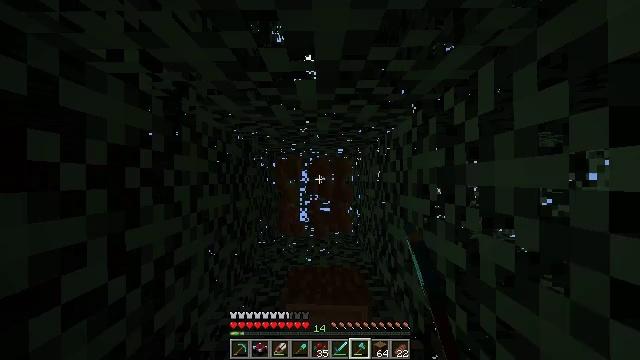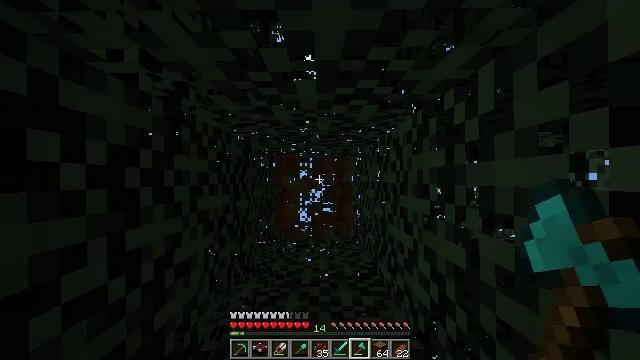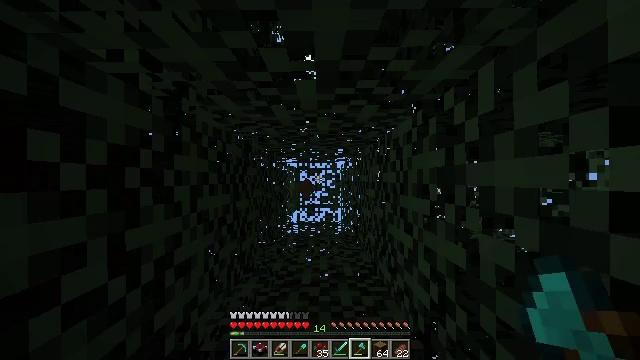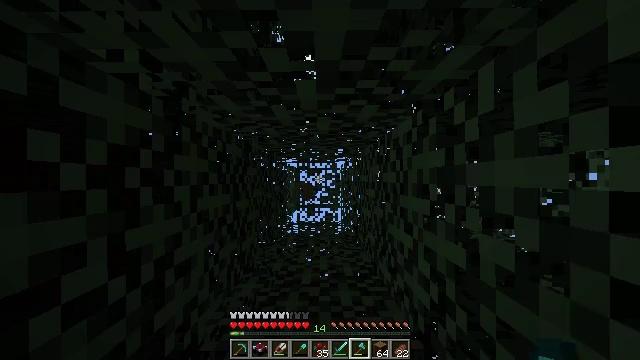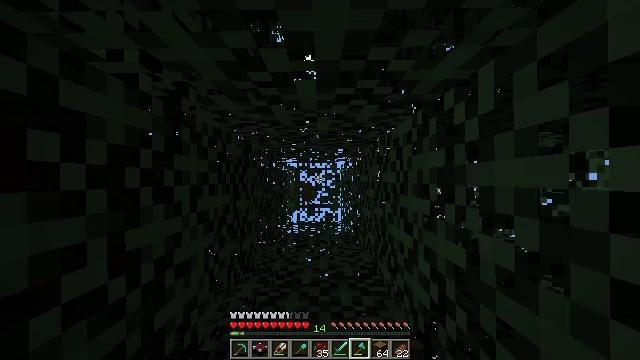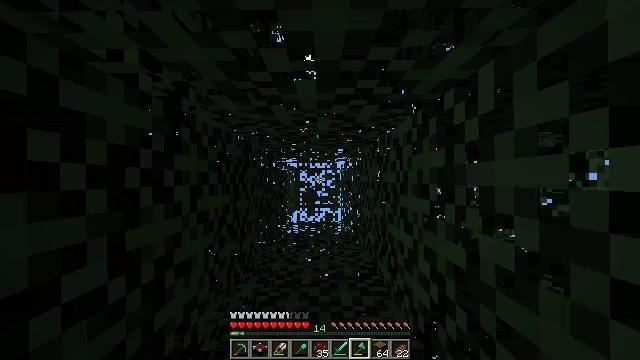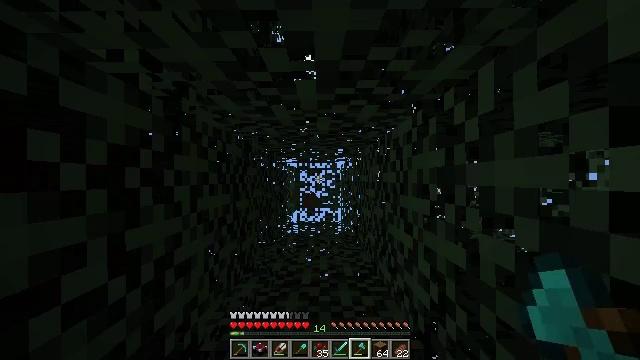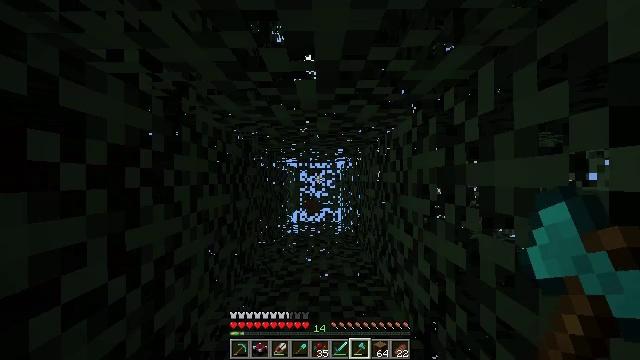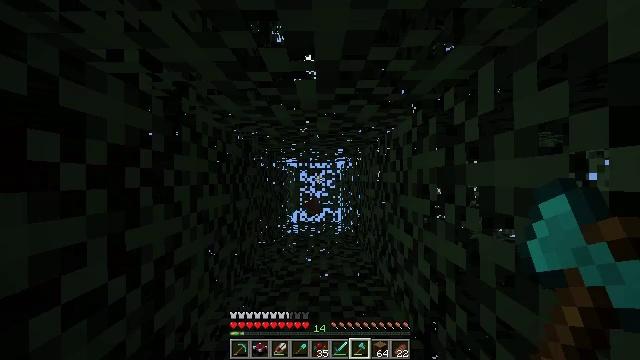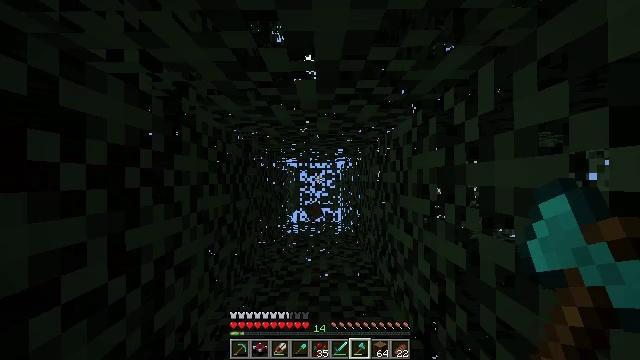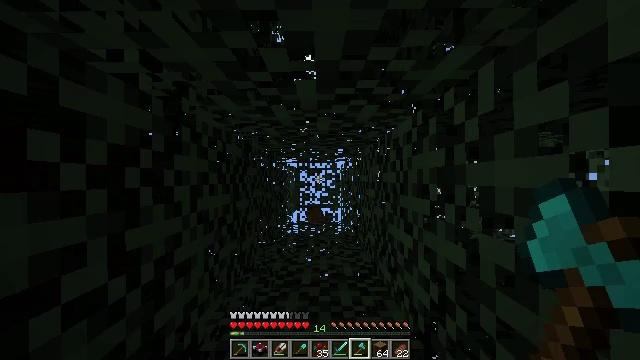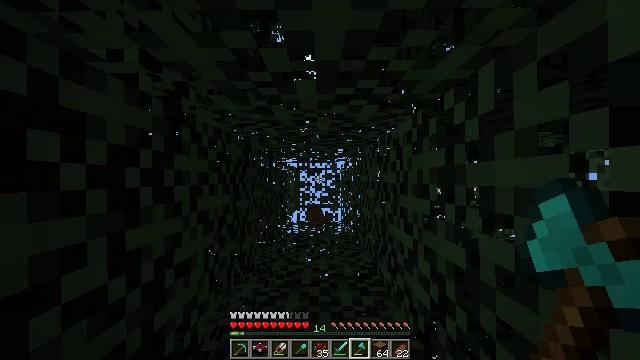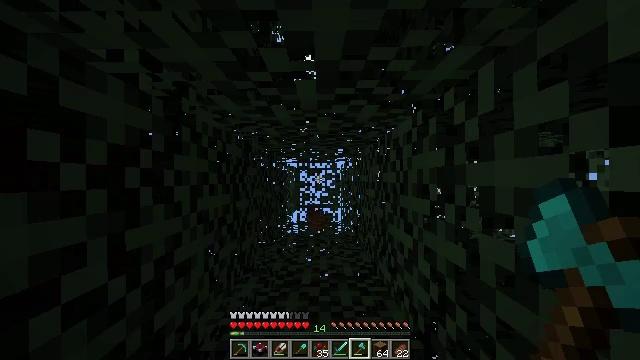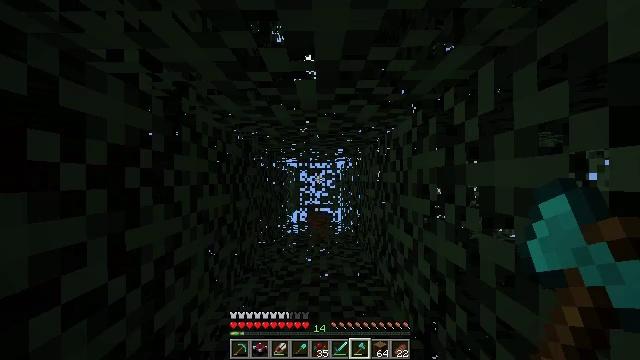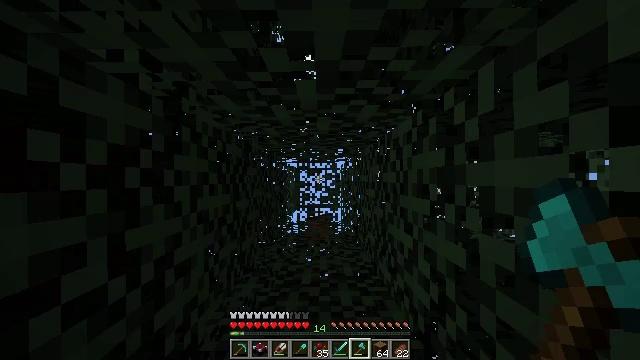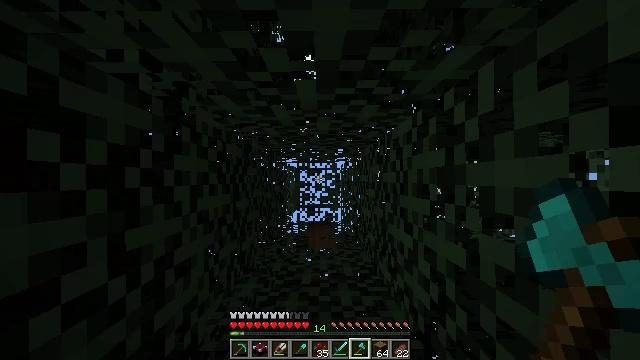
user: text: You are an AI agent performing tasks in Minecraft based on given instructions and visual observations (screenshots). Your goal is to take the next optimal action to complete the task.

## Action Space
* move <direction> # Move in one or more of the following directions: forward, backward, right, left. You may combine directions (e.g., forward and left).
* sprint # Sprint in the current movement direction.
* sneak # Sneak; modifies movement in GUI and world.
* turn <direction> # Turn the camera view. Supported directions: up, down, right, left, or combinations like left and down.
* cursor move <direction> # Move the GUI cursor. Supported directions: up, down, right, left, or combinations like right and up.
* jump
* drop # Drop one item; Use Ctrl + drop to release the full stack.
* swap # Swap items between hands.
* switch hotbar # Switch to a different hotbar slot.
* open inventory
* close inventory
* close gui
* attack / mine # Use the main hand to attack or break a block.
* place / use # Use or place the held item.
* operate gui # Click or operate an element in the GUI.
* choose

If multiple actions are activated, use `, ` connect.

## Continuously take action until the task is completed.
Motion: motion action
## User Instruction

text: Gather spruce leaves to collect foliage.
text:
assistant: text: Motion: attack / mine
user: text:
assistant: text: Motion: attack / mine
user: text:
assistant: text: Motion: attack / mine
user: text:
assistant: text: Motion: attack / mine
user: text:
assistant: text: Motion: attack / mine
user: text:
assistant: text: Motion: attack / mine
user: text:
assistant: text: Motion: attack / mine
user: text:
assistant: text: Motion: attack / mine
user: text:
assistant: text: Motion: attack / mine
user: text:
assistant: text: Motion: attack / mine
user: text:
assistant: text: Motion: attack / mine
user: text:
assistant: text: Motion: attack / mine
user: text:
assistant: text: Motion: attack / mine
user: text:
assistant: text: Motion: attack / mine
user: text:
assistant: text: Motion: attack / mine
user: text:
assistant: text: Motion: attack / mine
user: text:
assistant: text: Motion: attack / mine
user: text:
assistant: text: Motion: turn down
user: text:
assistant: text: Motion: turn down
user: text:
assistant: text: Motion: turn right and down
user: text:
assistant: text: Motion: turn down
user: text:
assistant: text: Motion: turn down, attack / mine
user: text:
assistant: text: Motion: turn left and down, attack / mine
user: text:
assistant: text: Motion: turn down, attack / mine
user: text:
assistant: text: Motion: turn down, attack / mine
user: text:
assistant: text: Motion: attack / mine
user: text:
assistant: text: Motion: attack / mine
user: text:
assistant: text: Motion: attack / mine
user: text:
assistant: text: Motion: attack / mine
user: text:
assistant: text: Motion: attack / mine